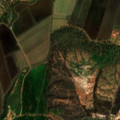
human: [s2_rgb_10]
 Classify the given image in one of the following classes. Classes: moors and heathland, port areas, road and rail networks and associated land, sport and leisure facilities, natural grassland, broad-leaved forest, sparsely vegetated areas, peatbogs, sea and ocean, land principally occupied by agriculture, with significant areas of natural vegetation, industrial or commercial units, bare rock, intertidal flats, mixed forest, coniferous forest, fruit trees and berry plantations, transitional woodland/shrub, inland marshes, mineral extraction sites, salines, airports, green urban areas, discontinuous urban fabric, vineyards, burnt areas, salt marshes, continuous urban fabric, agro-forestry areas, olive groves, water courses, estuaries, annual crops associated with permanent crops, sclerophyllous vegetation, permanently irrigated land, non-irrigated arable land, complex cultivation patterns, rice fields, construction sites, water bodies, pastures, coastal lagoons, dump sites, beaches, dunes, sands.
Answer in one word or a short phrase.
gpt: rice fields, complex cultivation patterns, transitional woodland/shrub